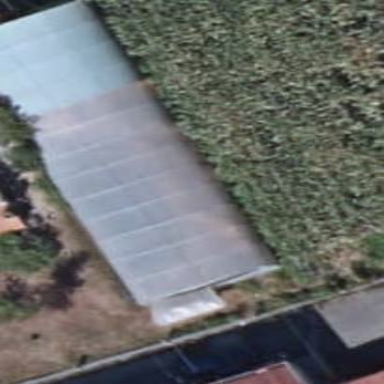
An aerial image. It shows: Greenhouse.